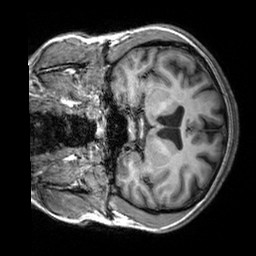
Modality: T1w
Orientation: coronal
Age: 33
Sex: female
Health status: healthy
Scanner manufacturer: siemens
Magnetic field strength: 3 T
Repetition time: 2.3 s
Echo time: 0.00303 s